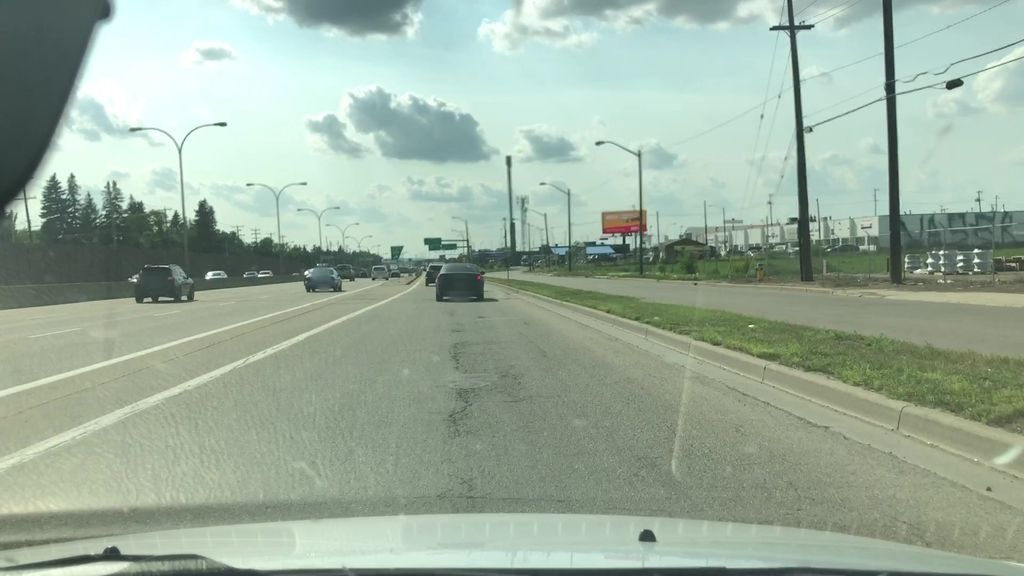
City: edmonton